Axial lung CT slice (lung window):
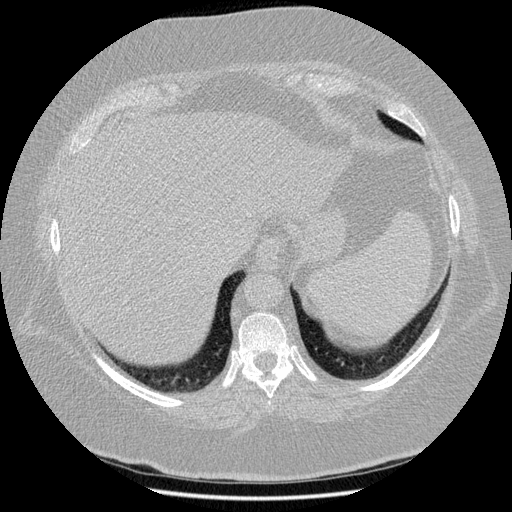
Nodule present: no